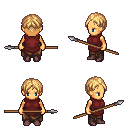
a pixel art fantasy rpg character, female body template, human, tanned skin, maroon tunic, robe skirt, light blonde parted hairstyle, maroon shoes, spear, four views (front, back, left, right), 2x2 character sprite sheet, small pixel art, hard edges, no anti-aliasing